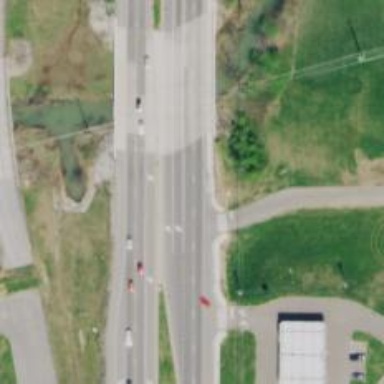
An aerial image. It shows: Primary highway.